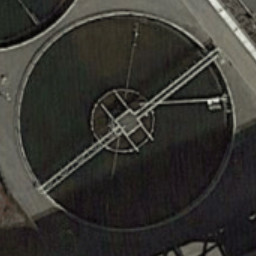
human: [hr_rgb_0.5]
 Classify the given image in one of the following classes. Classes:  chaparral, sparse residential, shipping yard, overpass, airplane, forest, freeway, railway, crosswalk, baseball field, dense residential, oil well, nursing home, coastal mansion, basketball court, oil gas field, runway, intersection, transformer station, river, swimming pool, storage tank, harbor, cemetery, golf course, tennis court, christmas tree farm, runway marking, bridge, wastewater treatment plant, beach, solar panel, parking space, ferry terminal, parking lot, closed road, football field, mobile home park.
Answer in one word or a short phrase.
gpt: wastewater treatment plant